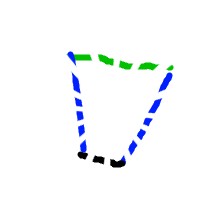
Shape: trapezoid